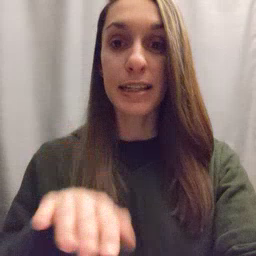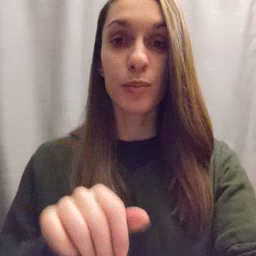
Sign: into